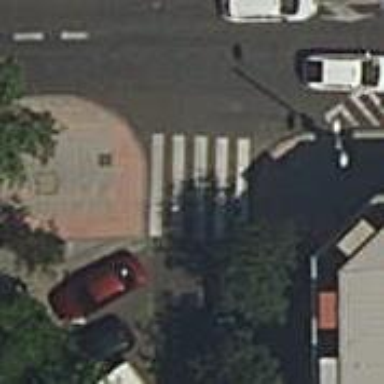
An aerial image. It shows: Uncontrolled crossing on the road.